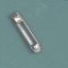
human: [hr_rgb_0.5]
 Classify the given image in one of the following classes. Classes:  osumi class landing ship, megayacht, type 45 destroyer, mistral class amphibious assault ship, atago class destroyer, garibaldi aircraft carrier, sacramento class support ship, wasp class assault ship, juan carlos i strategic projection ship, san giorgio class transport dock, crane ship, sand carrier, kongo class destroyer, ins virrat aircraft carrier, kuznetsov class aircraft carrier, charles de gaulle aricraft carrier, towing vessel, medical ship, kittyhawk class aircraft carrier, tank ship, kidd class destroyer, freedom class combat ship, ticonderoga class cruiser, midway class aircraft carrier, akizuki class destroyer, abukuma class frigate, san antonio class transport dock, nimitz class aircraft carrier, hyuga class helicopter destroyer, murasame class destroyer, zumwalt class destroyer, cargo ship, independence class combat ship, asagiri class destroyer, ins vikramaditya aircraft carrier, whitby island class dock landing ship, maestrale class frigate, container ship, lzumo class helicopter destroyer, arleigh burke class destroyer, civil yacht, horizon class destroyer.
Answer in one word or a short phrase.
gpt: Sand carrier